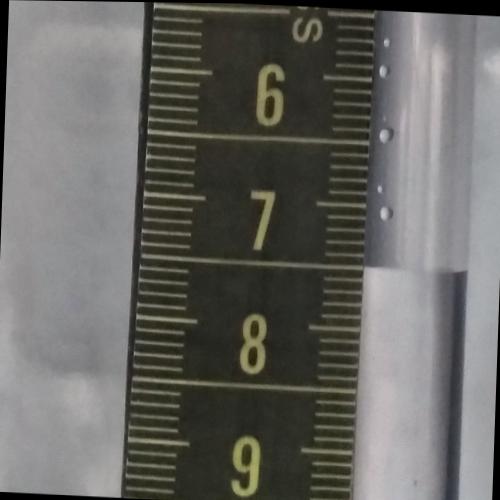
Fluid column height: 7.5 cm